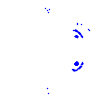
Particle: electron